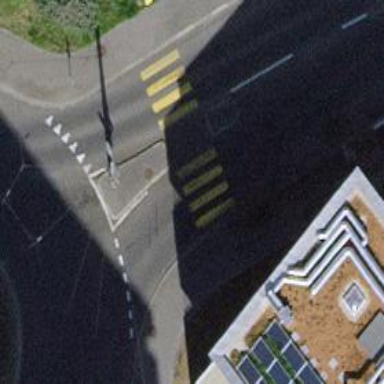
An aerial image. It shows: Uncontrolled crossing with central island on the road.